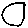
Label: circle